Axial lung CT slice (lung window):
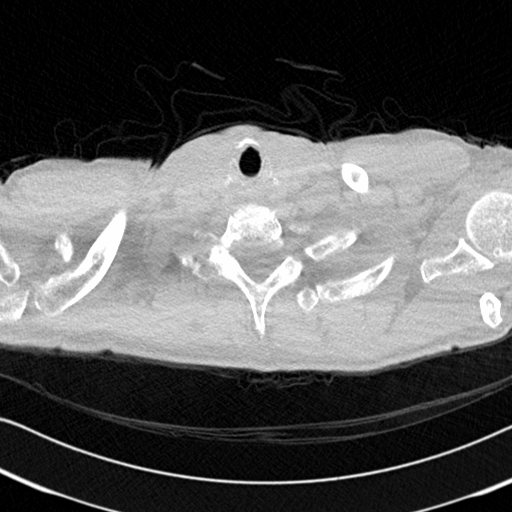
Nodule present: no